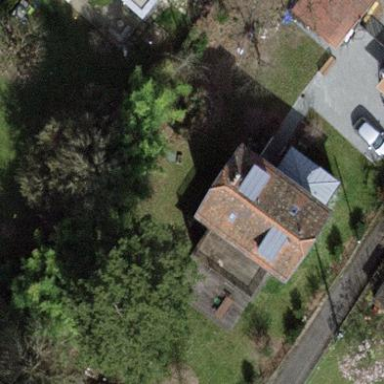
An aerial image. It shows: Garden surrounded by fence.